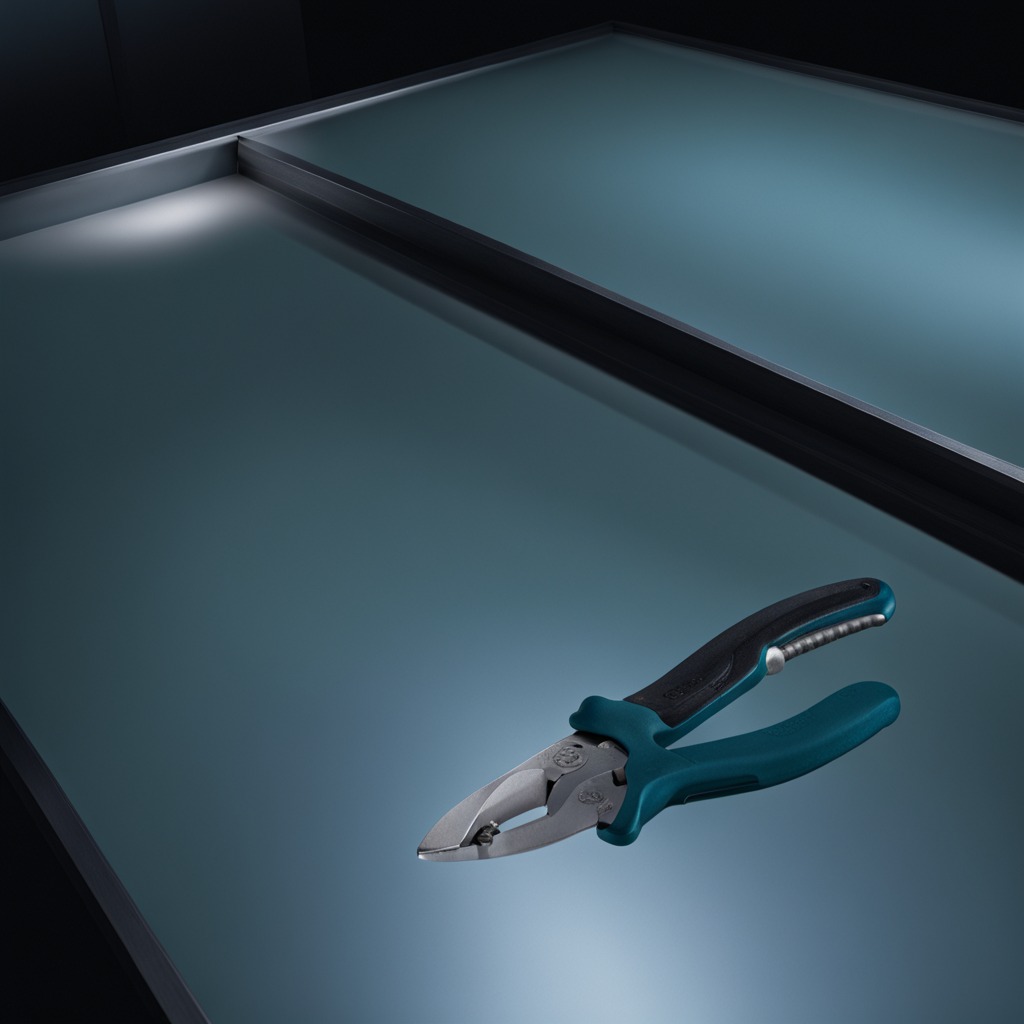
A plier is lying on the table in a railway signal maintenance room.